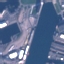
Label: River